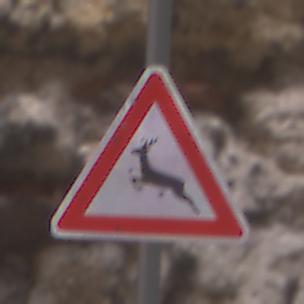
Verkehrszeichen: WildwechselRechts
Umgebung: Outdoor, Urban
Tageszeit: Midday
Wetter: PartlyCloudy
Licht: Natural
Jahreszeit: NotSpecified
Kontrast: MediumContrast